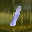
Label: 1